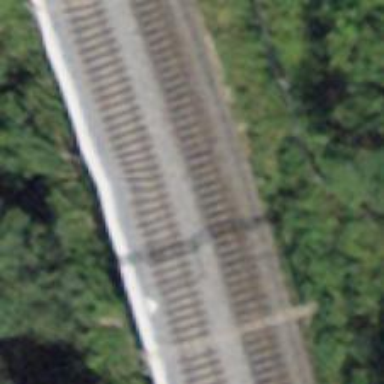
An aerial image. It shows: Railway track with contact lines for electrification.